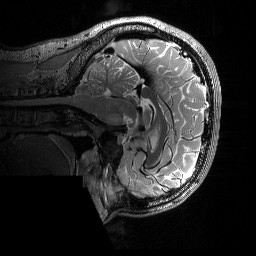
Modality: T2w
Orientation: sagittal
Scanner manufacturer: siemens
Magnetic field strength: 3 T
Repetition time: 3.2 s
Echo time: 0.565 s